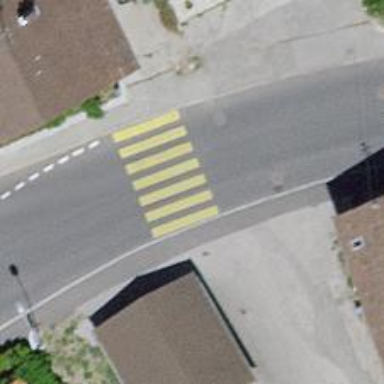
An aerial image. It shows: Zebra crossing for pedestrians.